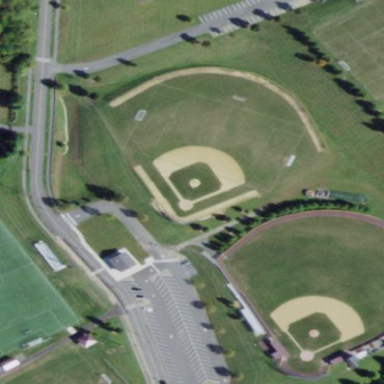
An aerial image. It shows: Baseball pitch for leisure and sports activities.